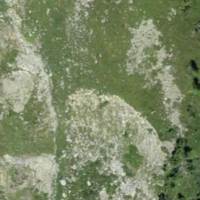
EUNIS habitat code: 23
Species observed at this site:
Parnassius apollo